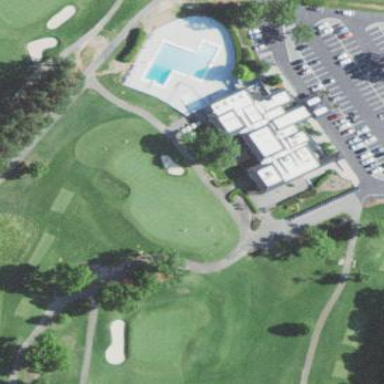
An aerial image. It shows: Picturesque green golfing area with grass land use.